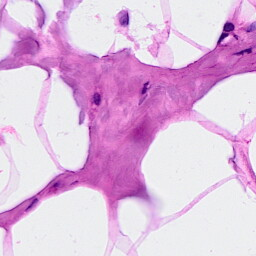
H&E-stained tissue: Breast